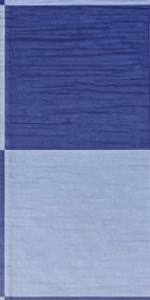
Label: Empty